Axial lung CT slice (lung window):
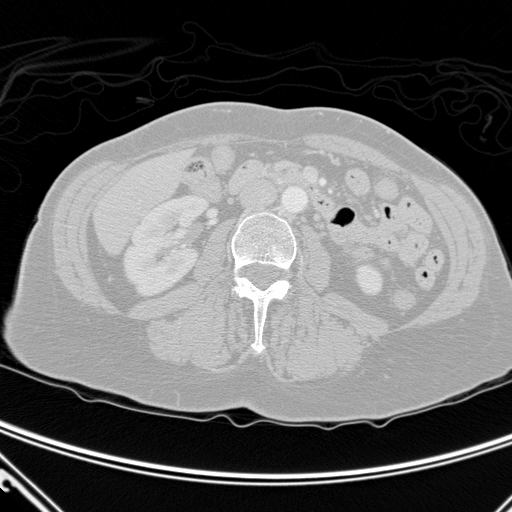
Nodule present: no